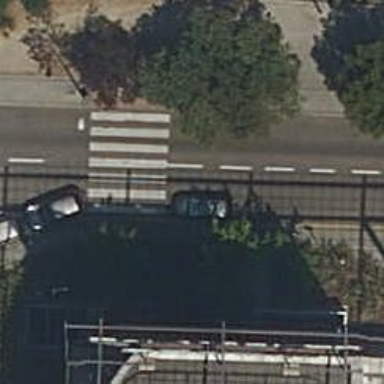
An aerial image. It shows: Uncontrolled crossing on the road.